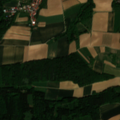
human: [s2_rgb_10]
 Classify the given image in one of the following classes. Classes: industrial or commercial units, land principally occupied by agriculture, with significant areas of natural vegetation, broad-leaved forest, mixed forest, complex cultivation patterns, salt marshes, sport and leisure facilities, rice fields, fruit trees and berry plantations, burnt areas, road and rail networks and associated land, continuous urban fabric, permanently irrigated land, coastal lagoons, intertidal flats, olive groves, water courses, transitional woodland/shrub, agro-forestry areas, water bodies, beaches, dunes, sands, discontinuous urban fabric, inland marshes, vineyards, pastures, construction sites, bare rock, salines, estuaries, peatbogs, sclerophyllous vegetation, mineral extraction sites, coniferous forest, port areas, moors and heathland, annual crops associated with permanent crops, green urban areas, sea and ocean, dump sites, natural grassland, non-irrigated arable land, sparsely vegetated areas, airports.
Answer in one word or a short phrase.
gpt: discontinuous urban fabric, non-irrigated arable land, land principally occupied by agriculture, with significant areas of natural vegetation, broad-leaved forest, mixed forest